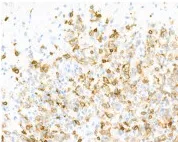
Histopathological examination of the tumor lesion on the left elbow. CD5dim,. 40x.
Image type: pathology (immunostaining)